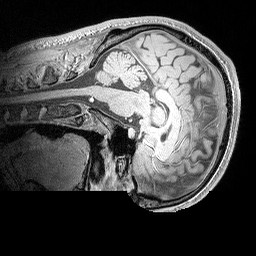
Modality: MP2RAGE
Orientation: sagittal
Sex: male
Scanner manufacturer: siemens
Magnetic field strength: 3 T
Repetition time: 5 s
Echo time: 0.00292 s